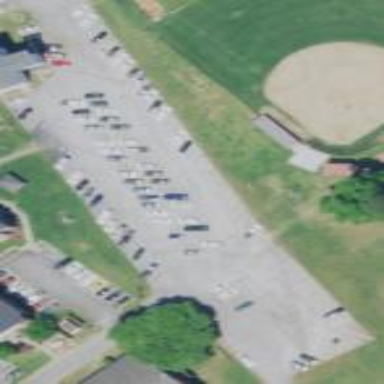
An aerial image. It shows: Parking area with surface.